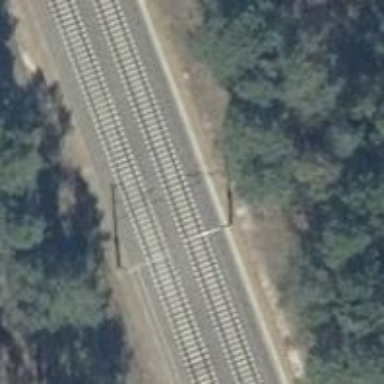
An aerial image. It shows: Railway milestone with catenary mast.